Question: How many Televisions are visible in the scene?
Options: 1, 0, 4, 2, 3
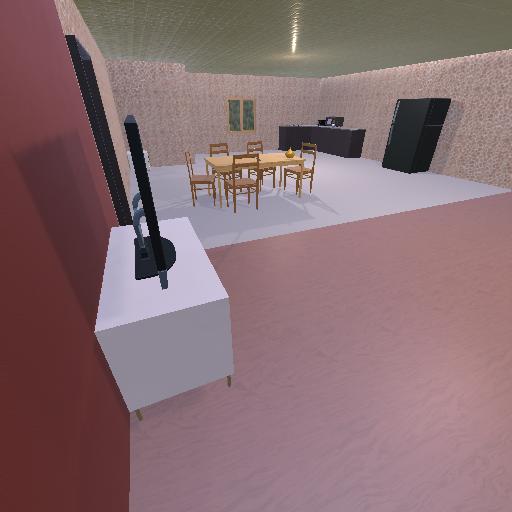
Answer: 1